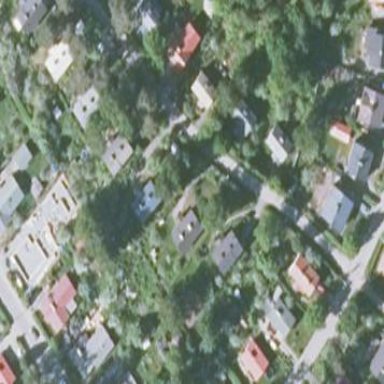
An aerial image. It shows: Residential area.